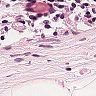
Metastatic tissue present: no